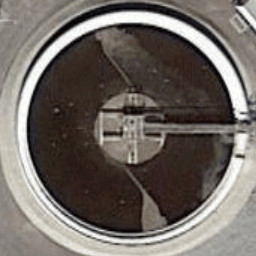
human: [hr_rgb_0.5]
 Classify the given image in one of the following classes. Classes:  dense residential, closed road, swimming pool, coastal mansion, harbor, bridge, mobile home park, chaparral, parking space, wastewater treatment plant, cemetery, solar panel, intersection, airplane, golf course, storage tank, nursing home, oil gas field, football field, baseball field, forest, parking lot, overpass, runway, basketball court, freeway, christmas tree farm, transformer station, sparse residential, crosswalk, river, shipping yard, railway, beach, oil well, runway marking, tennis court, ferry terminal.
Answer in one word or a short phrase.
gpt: wastewater treatment plant